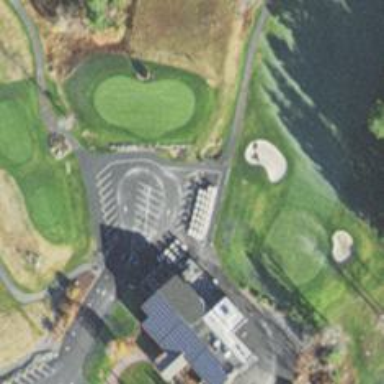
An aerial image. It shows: Asphalt path that serves as golf cartpath.